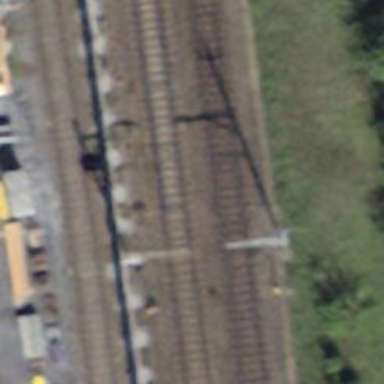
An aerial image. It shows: Railway switch with the turnout on the right side.